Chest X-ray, PA view. Patient: 33 years old, sex M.
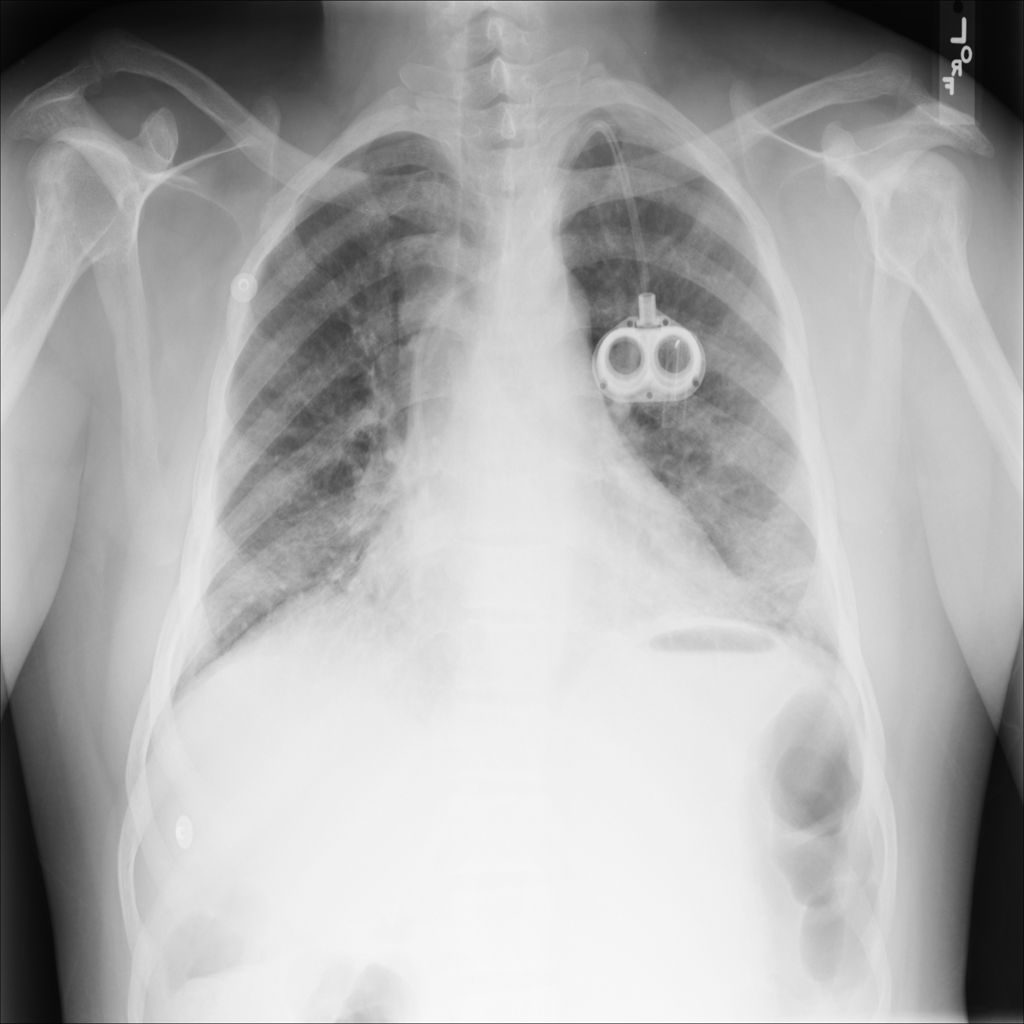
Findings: Effusion, Infiltration